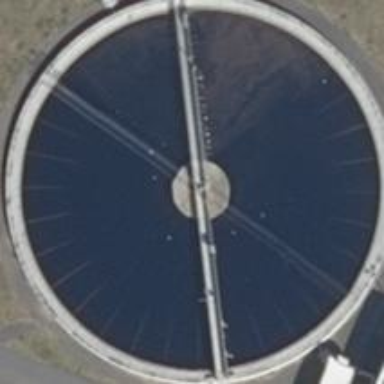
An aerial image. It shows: Image of wastewater.